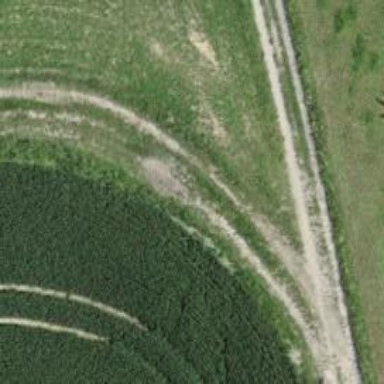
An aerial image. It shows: Gravel track with grade 4 quality.